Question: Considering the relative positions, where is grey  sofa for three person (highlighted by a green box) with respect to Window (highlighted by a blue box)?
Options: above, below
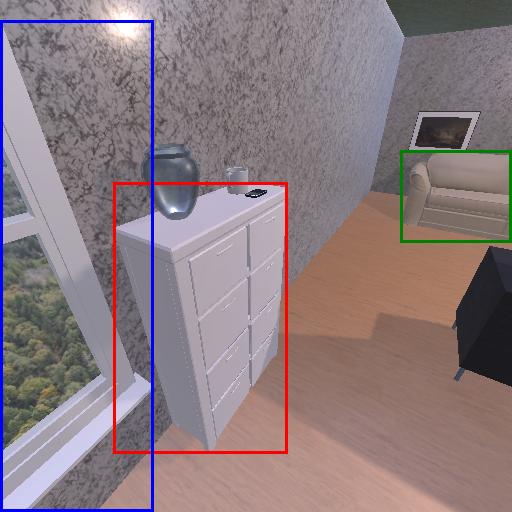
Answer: above